Question: We have Merge replication configured between 1 publisher and 12 subscribers all having SQL server 2008 R2
On one of the subscription I am getting below error
'''
Error messages:
The merge process could not replicate one or more UPDATE statements to the 'Subscriber' because a stored procedure failed to execute. Troubleshoot by using SQL Profiler. (Source: MSSQL_REPL, Error number: MSSQL_REPL-<PHONE>)
Get help: http://help/MSSQL_REPL-<PHONE>
Cannot insert duplicate key row in object 'dbo.MSmerge_contents' with unique index 'nc2MSmerge_contents'. (Source: MSSQLServer, Error number: 2601)
Get help: http://help/2601
'''
In the error its mentioned that " 'Cannot insert duplicate key row in object 'dbo.MSmerge_contents' with unique index 'nc2MSmerge_contents''" I checked 'nc2MSmerge_contents' index script but there is no unique constraint specified for the index
'''
CREATE NONCLUSTERED INDEX [nc2MSmerge_contents] ON [dbo].[MSmerge_contents]
(
[generation] ASC
)WITH (PAD_INDEX = OFF, STATISTICS_NORECOMPUTE = OFF, SORT_IN_TEMPDB = OFF, IGNORE_DUP_KEY = OFF, DROP_EXISTING = OFF, ONLINE = OFF, ALLOW_ROW_LOCKS = ON, ALLOW_PAGE_LOCKS = ON) ON [PRIMARY]
GO
'''
Below is the table structure

I need to fix this without dropping/recreating the subscription. Can anyone please help
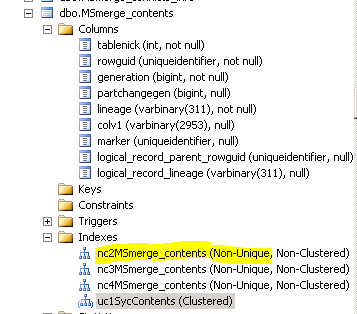
Answer: problem was that database and indexes were corrupted. fixed after following below link
<URL>